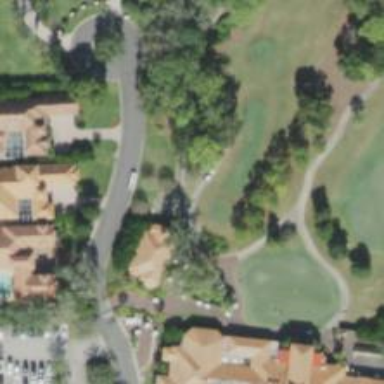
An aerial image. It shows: Path designated for golf carts.